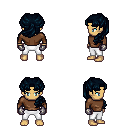
a pixel art fantasy rpg character, male body template, human, tanned skin, brown long-sleeve shirt, white pants, raven princess hairstyle, metal gloves, four views (front, back, left, right), 2x2 character sprite sheet, small pixel art, hard edges, no anti-aliasing